Question: I want to schedule a job to run at 2AM and 2PM.
My current settings in window of SQL Server:

is:
Should I set my 'Ending at' to 2:00 PM or later eg. 3:00 PM, 11:50 PM or even 1:00 AM until a time before 2:00 PM ?
How the 'Ending at' is important?
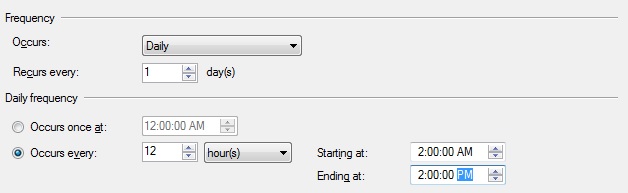
Answer: you should create 2 planning time.
You make the first one occured every day (except perhaps weekend) and running at 2am.
You create another one running everyday at 2pm with the same kind.
I prefer that, cause personnaly my job should not work during week end.
Else you can of course do as you are doing, running every 12hours, starting at 2am.
The ending in your case is not important, it means if you wanna run something every 1 hour, it's between 7am to 4pm for example. As you are running every 12, you could do 2-2 or 2-3 it should be the same